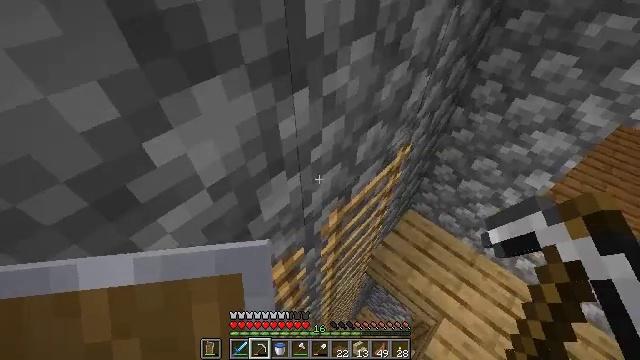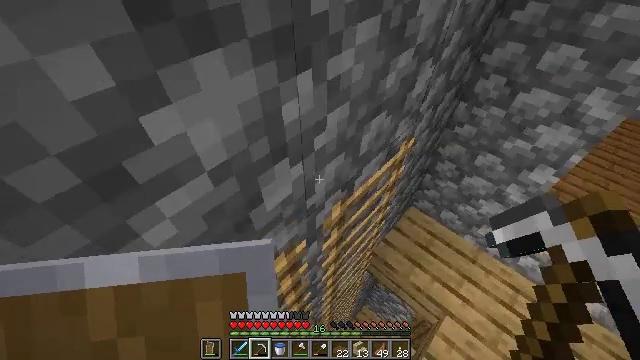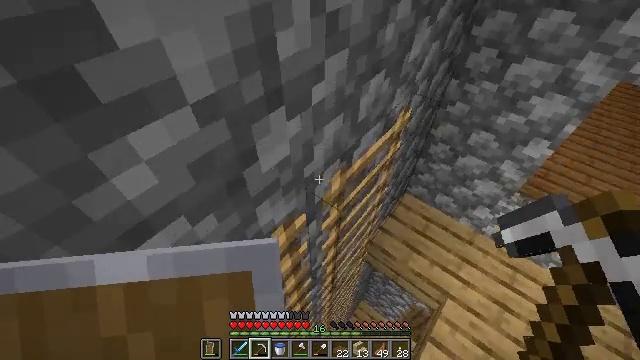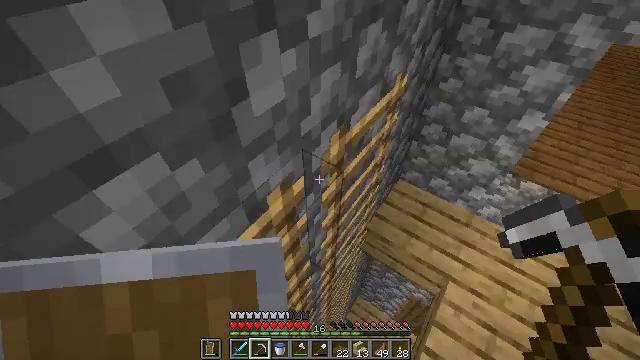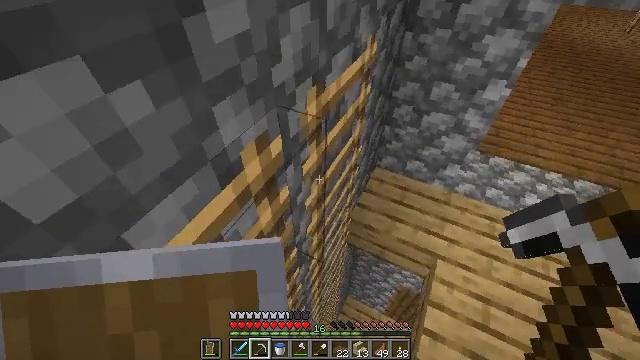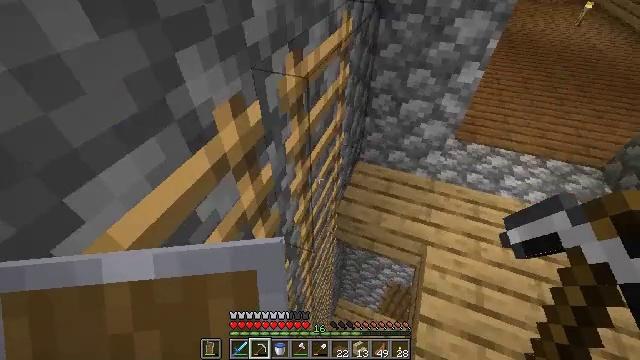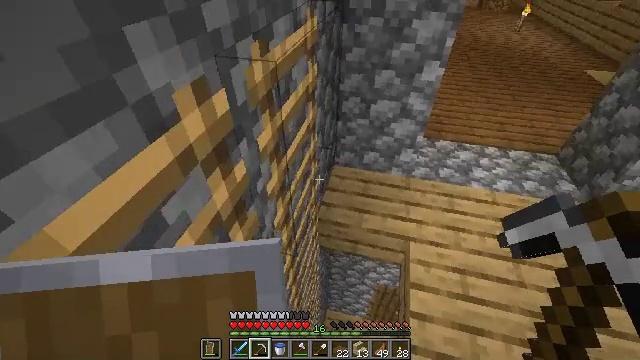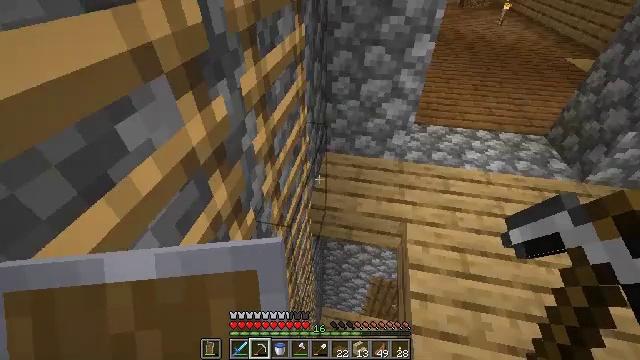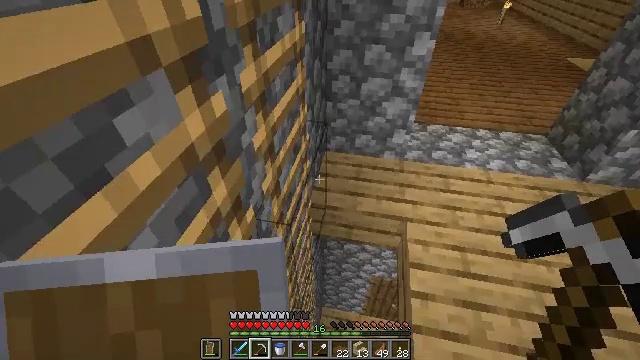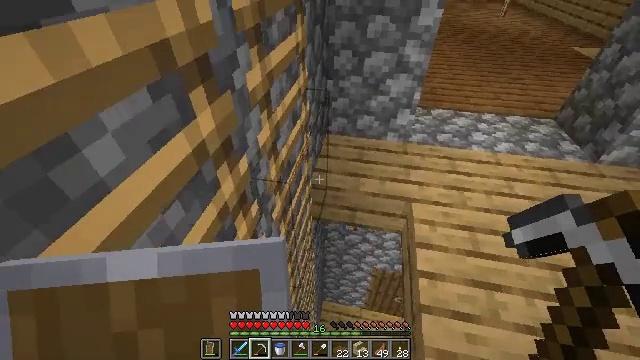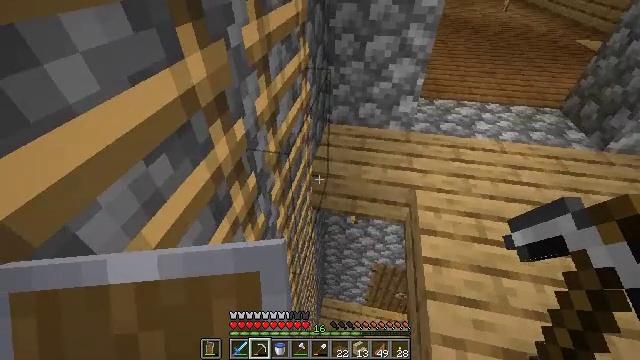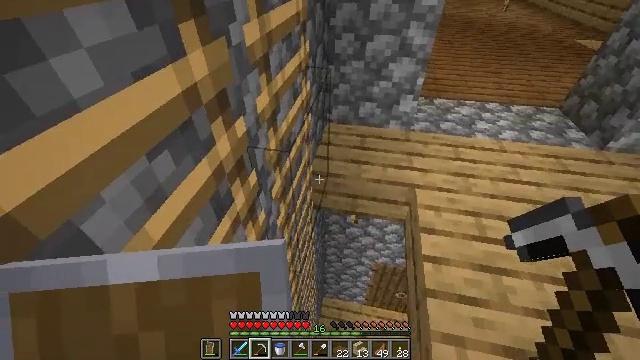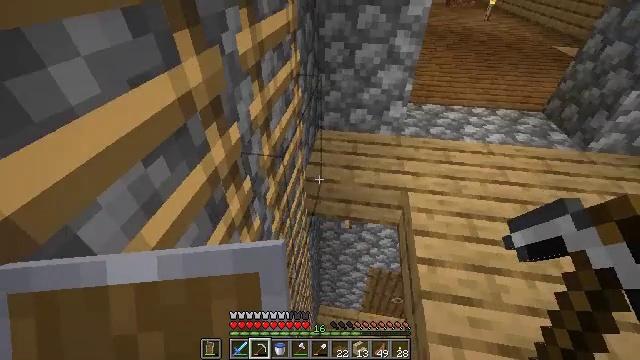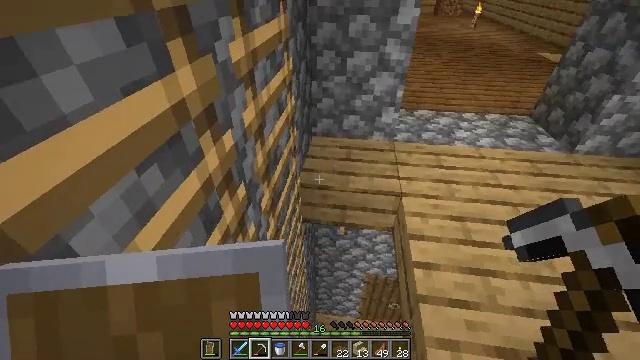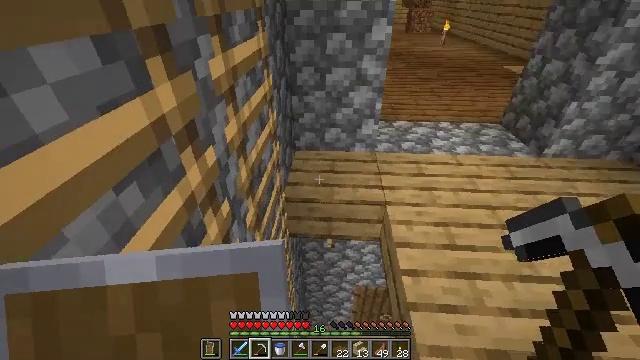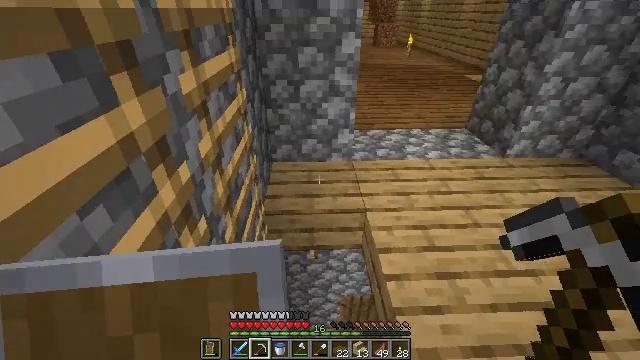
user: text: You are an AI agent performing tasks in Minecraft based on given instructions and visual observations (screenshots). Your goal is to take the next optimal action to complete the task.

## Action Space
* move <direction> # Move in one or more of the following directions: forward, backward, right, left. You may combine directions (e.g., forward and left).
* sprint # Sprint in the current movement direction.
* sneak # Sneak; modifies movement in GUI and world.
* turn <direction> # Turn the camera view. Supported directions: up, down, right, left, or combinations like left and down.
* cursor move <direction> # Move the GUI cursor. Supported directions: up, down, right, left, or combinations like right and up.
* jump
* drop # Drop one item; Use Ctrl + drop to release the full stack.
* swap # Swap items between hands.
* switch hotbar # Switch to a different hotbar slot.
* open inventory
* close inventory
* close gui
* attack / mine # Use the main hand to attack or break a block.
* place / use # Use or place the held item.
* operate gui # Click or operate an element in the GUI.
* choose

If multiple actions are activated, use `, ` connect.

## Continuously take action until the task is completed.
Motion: motion action
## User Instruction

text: Mine the stripped birch log.
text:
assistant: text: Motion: no_op
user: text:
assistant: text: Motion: turn right
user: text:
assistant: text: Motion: turn right
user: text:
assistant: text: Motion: turn right and up
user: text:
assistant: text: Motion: turn right and up
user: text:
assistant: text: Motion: turn right and up
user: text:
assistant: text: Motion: turn right
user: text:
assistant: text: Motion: no_op
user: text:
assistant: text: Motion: no_op
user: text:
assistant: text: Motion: no_op
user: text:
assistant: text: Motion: no_op
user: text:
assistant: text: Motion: turn right and up
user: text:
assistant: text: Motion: turn right and up
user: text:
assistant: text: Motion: turn right and up
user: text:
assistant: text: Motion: turn right and up
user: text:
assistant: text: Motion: turn right and up
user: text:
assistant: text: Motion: turn right
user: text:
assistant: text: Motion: turn right
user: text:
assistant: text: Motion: no_op
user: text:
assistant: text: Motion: no_op
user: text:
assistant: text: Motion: no_op
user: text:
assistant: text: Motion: no_op
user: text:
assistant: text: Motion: no_op
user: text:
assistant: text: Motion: no_op
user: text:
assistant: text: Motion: move forward
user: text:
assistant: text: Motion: move forward
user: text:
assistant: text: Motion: move forward
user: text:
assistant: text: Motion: move forward
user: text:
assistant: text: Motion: move forward
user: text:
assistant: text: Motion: move forward